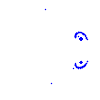
Particle: kaon